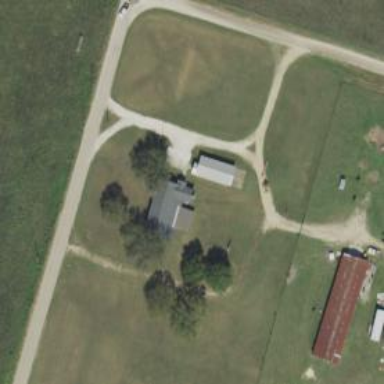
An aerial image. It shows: Driveway.